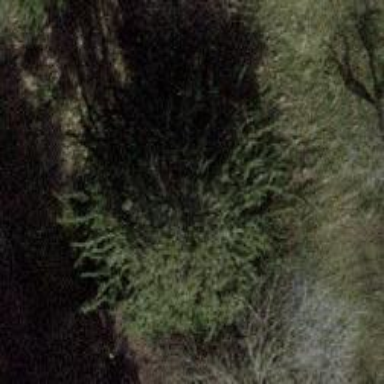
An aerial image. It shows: Evergreen tree with needle-leaved leaves.